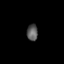
Tissue: prostate
Cell type: T cells
Senescence score: 0.7896
Nuclear area (px): 177
Mean DAPI intensity: 89.638